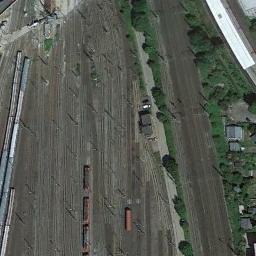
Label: railway